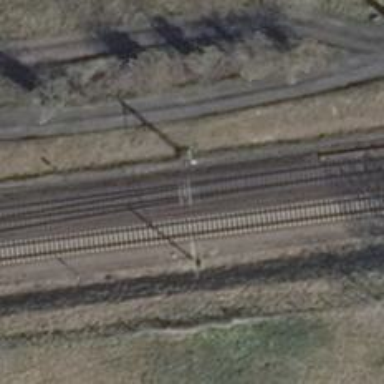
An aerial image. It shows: Railway switch with the turnout on the left side.